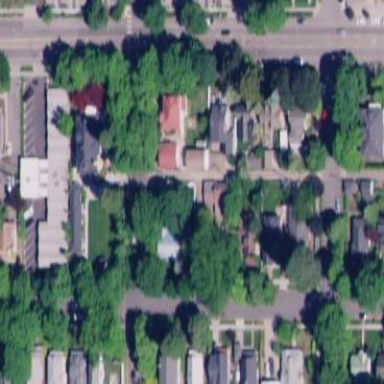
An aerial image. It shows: Sidewalk.